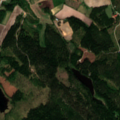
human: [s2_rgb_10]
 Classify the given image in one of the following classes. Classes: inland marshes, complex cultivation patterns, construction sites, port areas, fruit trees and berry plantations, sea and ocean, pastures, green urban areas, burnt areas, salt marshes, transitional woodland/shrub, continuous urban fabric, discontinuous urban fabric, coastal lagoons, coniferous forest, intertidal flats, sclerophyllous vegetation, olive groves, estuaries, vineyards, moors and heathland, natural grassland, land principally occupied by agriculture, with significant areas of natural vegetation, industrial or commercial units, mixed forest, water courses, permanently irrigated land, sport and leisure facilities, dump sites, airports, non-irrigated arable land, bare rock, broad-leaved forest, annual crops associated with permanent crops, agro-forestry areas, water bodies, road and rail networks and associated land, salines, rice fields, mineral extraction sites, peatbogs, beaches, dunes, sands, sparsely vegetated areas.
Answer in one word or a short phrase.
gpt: non-irrigated arable land, land principally occupied by agriculture, with significant areas of natural vegetation, coniferous forest, transitional woodland/shrub